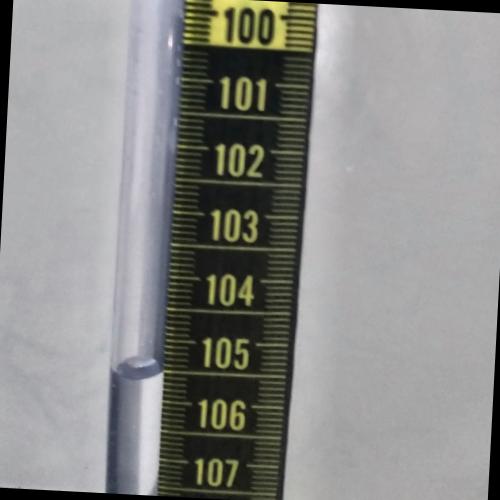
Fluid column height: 105.5 cm